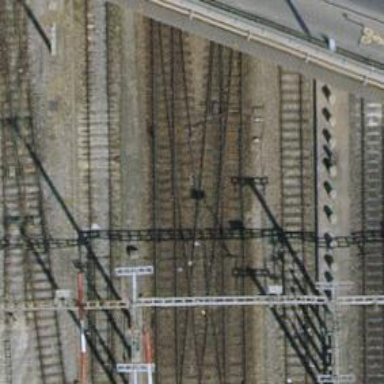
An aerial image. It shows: Railway yard with one track. The railway is electrified with contact line.